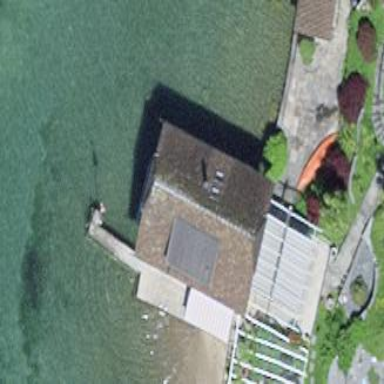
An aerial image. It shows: Boathouse.